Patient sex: M
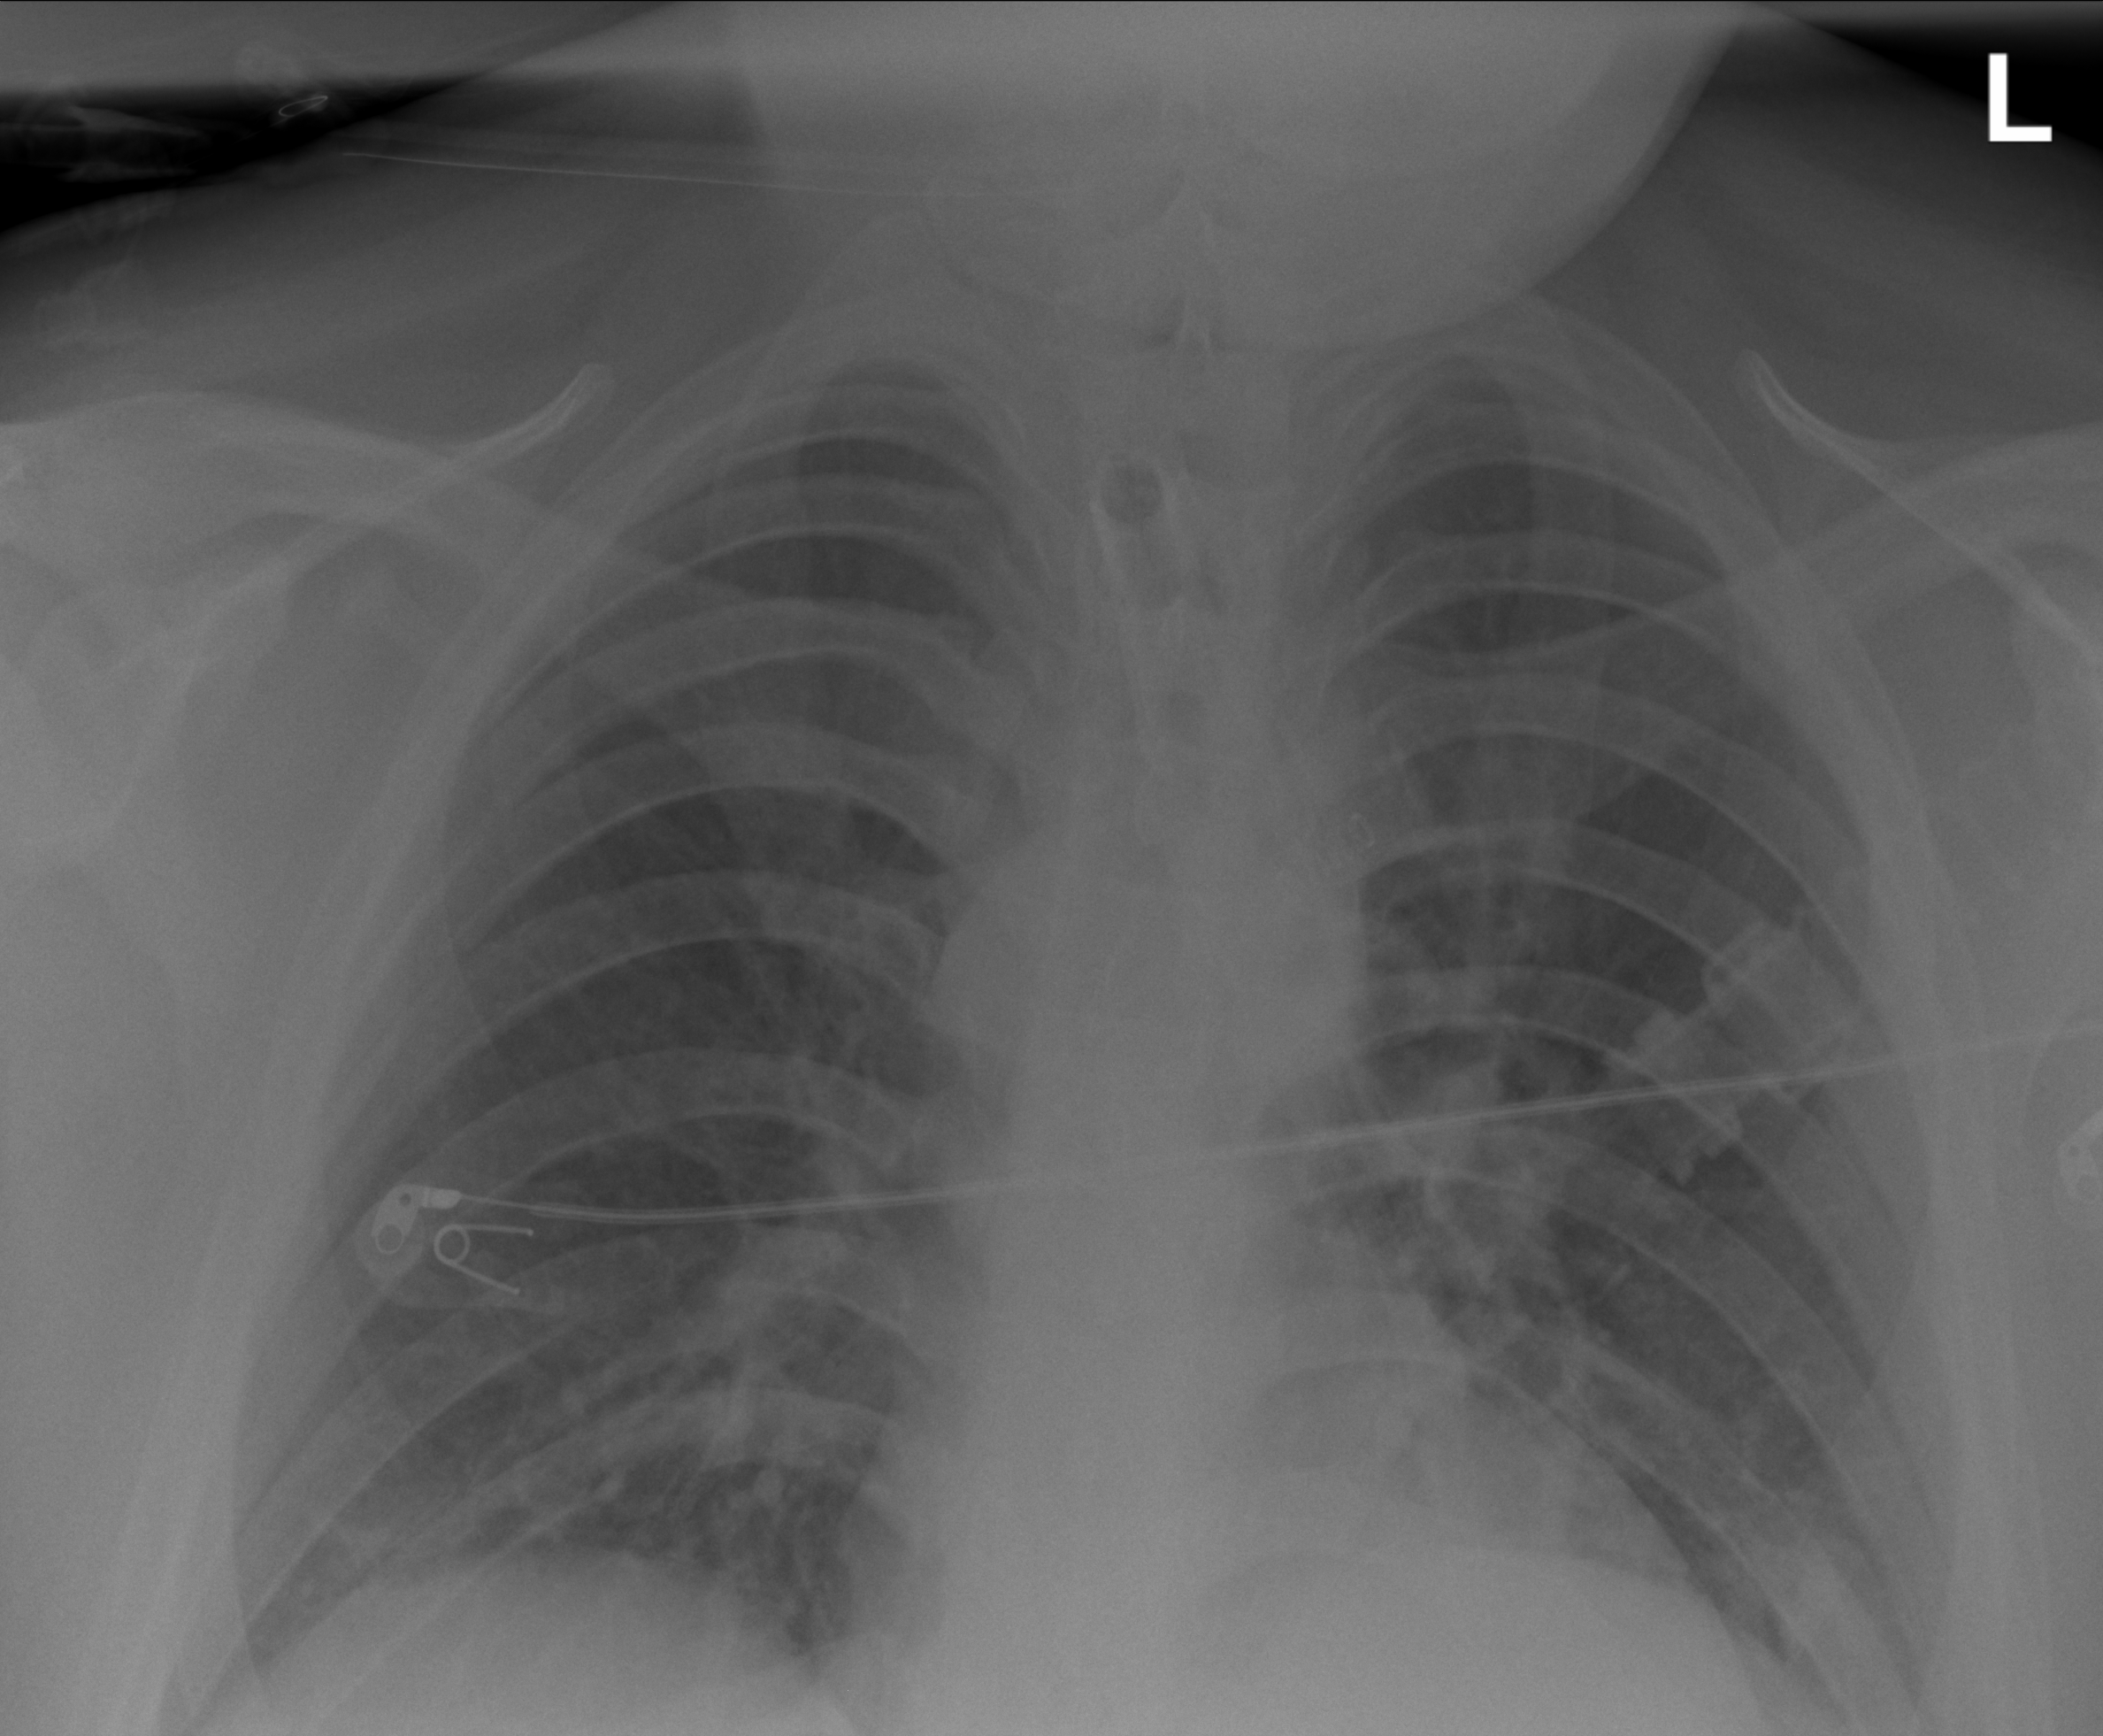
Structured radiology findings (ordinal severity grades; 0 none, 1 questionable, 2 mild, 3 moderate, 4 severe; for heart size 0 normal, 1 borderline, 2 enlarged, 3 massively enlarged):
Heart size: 0
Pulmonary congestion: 2
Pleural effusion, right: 0
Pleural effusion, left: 2
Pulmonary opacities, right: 2
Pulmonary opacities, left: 2
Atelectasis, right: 2
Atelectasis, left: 2